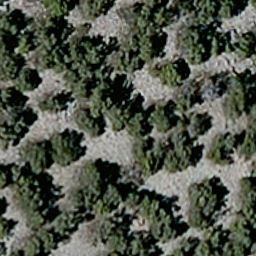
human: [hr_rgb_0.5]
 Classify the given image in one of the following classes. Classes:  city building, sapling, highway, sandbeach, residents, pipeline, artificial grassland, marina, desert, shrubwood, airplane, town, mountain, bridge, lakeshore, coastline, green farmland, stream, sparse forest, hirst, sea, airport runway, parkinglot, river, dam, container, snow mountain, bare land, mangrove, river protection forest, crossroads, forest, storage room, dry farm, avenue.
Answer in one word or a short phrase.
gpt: sparse forest